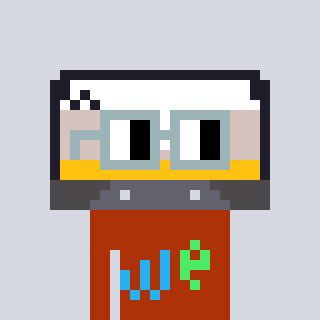
a pixel art character with square dark gray glasses, a cassette tape-shaped head and a hotbrown-colored body on a cool background